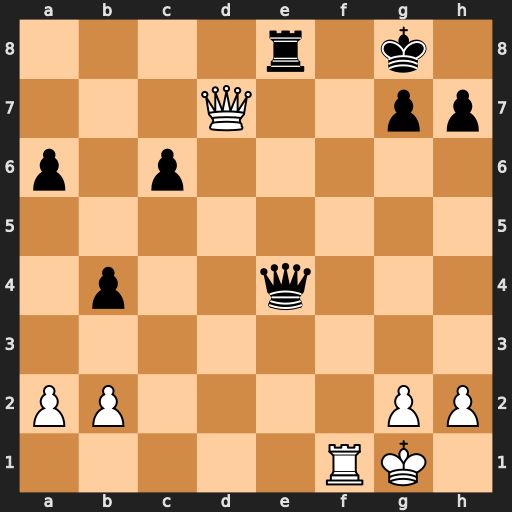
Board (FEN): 4r1k1/3Q2pp/p1p5/8/1p2q3/8/PP4PP/5RK1
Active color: w
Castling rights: -
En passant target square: -
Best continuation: Qf7+ Kh8 Qf8+ Rxf8 Rxf8#